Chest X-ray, PA view. Patient: 58 years old, sex M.
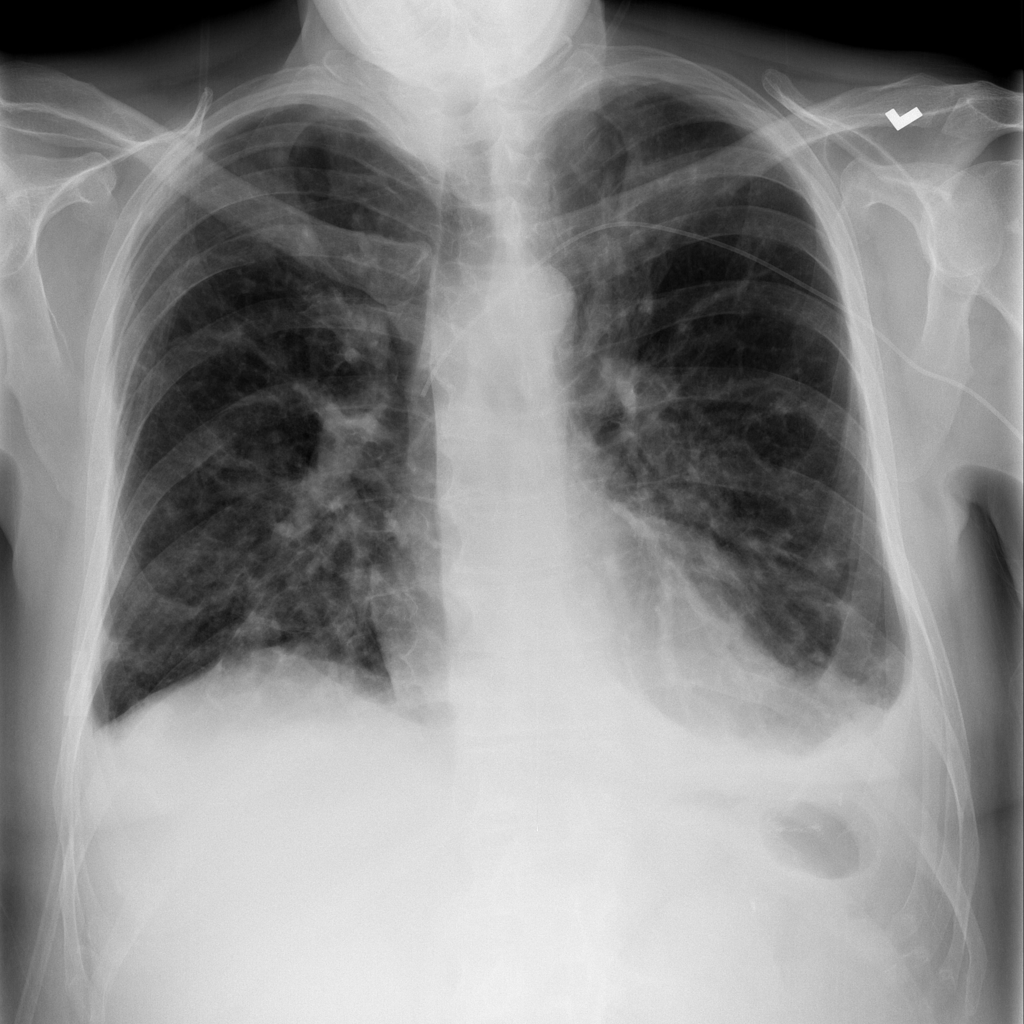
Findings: Effusion